Current action and preconditions to check: trajectory_clear

Your task: For each precondition in the list above, predict whether it will hold at this action.

Consider the current scene as observed from the mobile robot's camera, and analyze the predicted future states of all dynamic agents (e.g., people, animals, vehicles, or any moving entities) within the NEXT SECOND.

IMPORTANT: Only answer "very likely" if you are absolutely certain—based on strong, clear evidence—that a dynamic agent will violate the precondition in the predicted future state. Do NOT answer "very likely" for unlikely, ambiguous, or low-probability risks.

Ask yourself for each precondition: Is there a high probability, with clear and convincing evidence, that the predicted future states of any dynamic agent will interfere with the predicted future state of the currently executing action within the NEXT SECOND, causing that precondition to fail?

Assess the risk level based on these predictions. Use "likely" or "very likely" if motions create a clear risk of interference.

Use "neutral" or "improbable" if agents are nearby but their predicted paths are clearly diverging or non-conflicting.

Failure Risk Categories: "very improbable", "improbable", "neutral", "likely", "very likely"

Answer Format: Output ONLY the probability_of_failure value from these categories: "very improbable", "improbable", "neutral", "likely", "very likely"

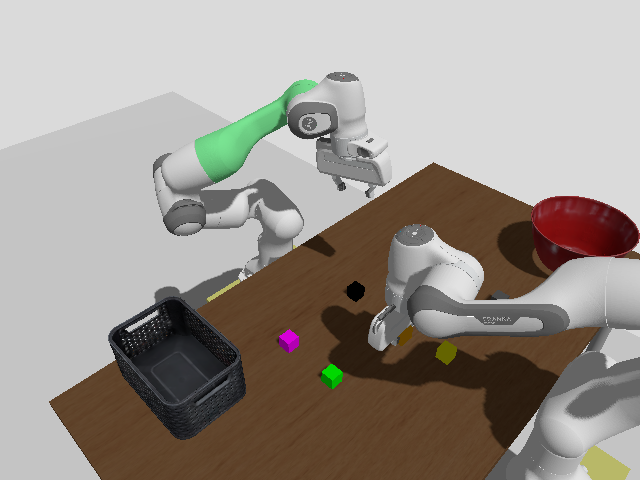

Answer: very improbable